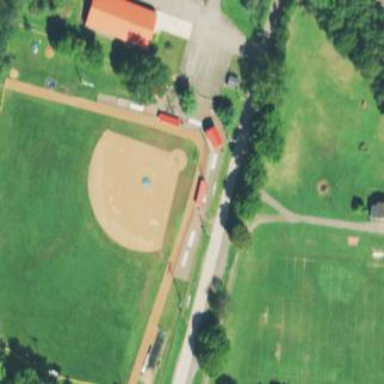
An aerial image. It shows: Grass baseball pitch for leisure and sport.